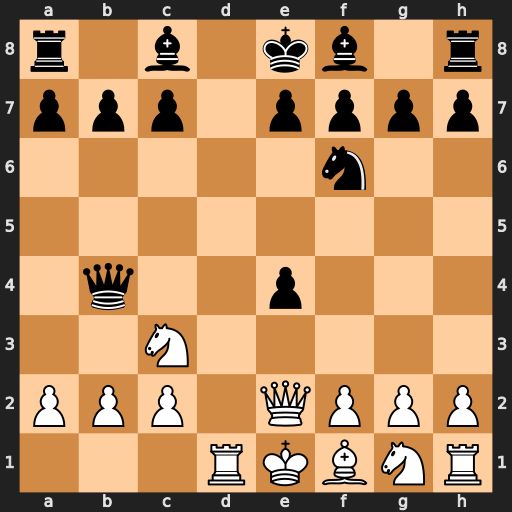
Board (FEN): r1b1kb1r/ppp1pppp/5n2/8/1q2p3/2N5/PPP1QPPP/3RKBNR
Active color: w
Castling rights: Kkq
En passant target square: -
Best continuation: Qb5+ Qxb5 Nxb5 Bd7 Nxc7+ Kd8 Nxa8